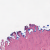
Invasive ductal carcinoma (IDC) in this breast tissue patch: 0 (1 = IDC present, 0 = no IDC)